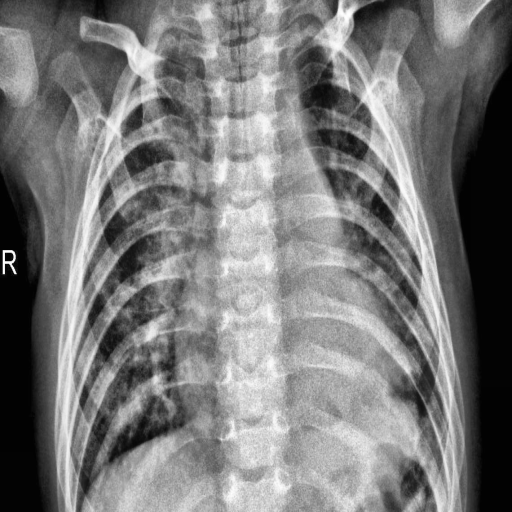
Finding: PNEUMONIA